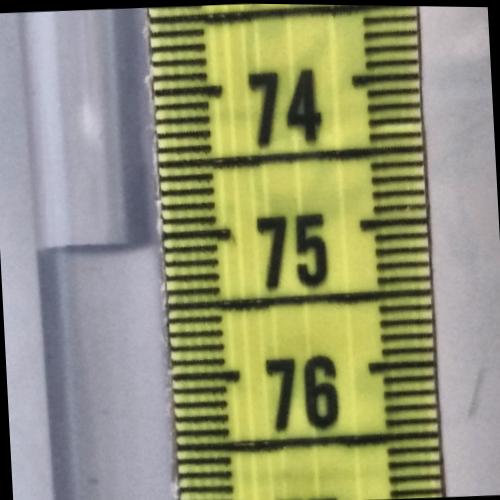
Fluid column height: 75.0 cm